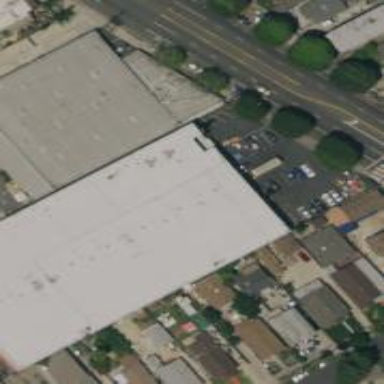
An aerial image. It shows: Factory building.